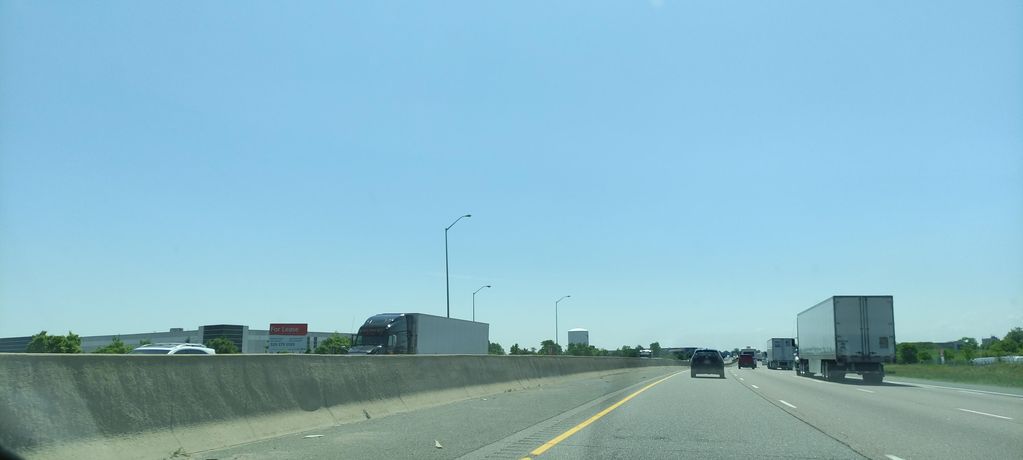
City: kitchener-waterloo